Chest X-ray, PA view. Patient: 67 years old, sex F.
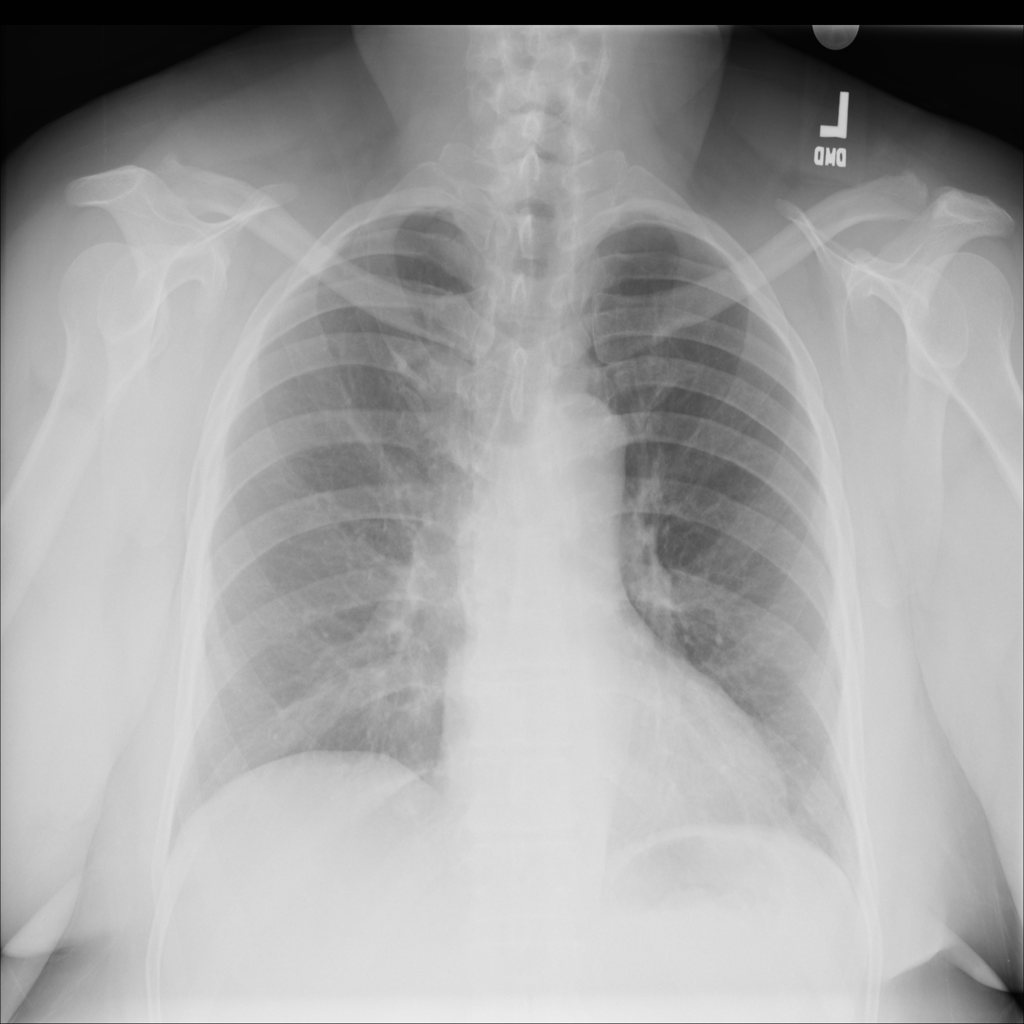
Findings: No Finding